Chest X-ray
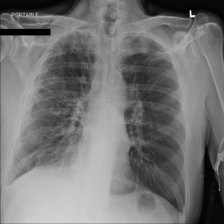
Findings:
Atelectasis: negative
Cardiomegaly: negative
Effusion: negative
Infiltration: negative
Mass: negative
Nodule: negative
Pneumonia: negative
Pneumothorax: negative
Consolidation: negative
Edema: negative
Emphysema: positive
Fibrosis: negative
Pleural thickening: negative
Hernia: negative